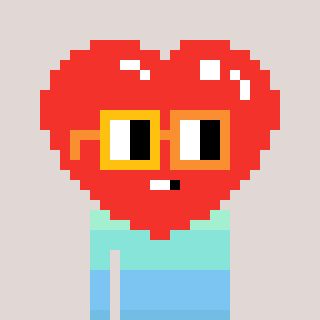
a pixel art character with square yellow and orange glasses, a heart-shaped head and a grayscale-colored body on a warm background